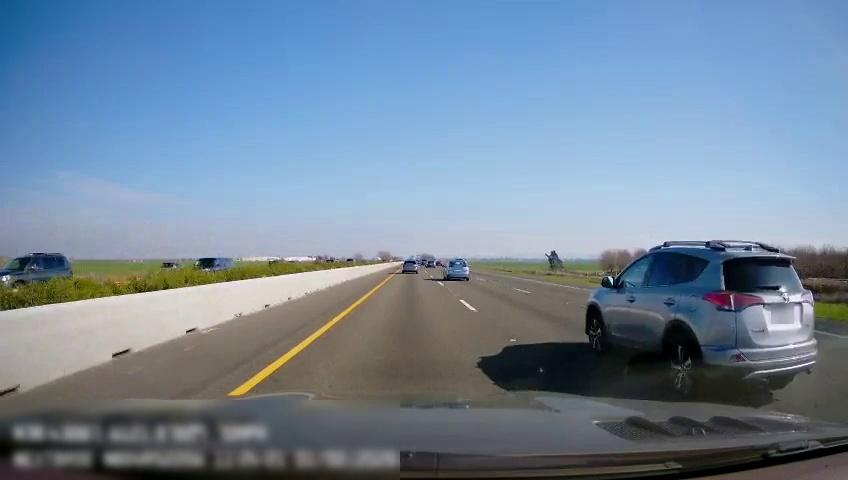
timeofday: Day
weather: Sunny
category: Drivable Space
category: Vehicles | Car
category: Vehicles | SUV
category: Vehicles | Van
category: Vehicles | SUV
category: Vehicles | SUV
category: Lanes | Current Lane
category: Lanes | Current Lane
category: Lanes | Alternate Lane
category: Lanes | Alternate Lane